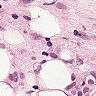
Metastatic tissue present: yes